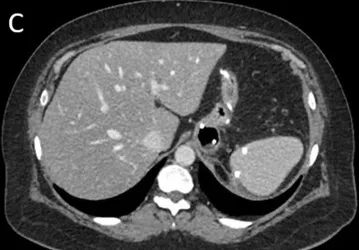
(A- D) - Abdominal computed tomographic scan with intravenous contrast, showing partial intrasplenic displacement of the double-pigtail stent, more evident in oblique projection along the axis of the vessel (red arrow in B). . The presence of air in the subcapsular region confirmed intrasplenic displacement of the drain (red arrow in D).
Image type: radiology (ct)